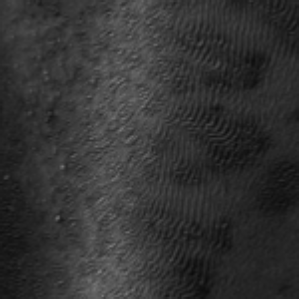
Label: frost